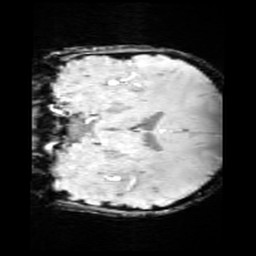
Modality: SWI
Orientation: coronal
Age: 10
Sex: female
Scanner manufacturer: siemens
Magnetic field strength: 3 T
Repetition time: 0.027 s
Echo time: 0.02 s